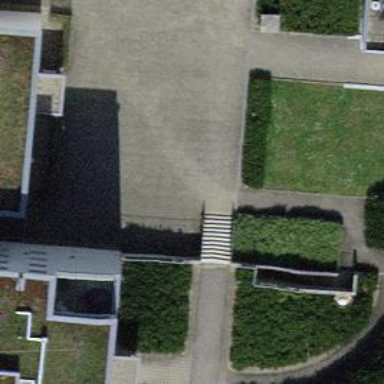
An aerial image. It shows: Footway made of paving stones.